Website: walmart
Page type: store-pickup
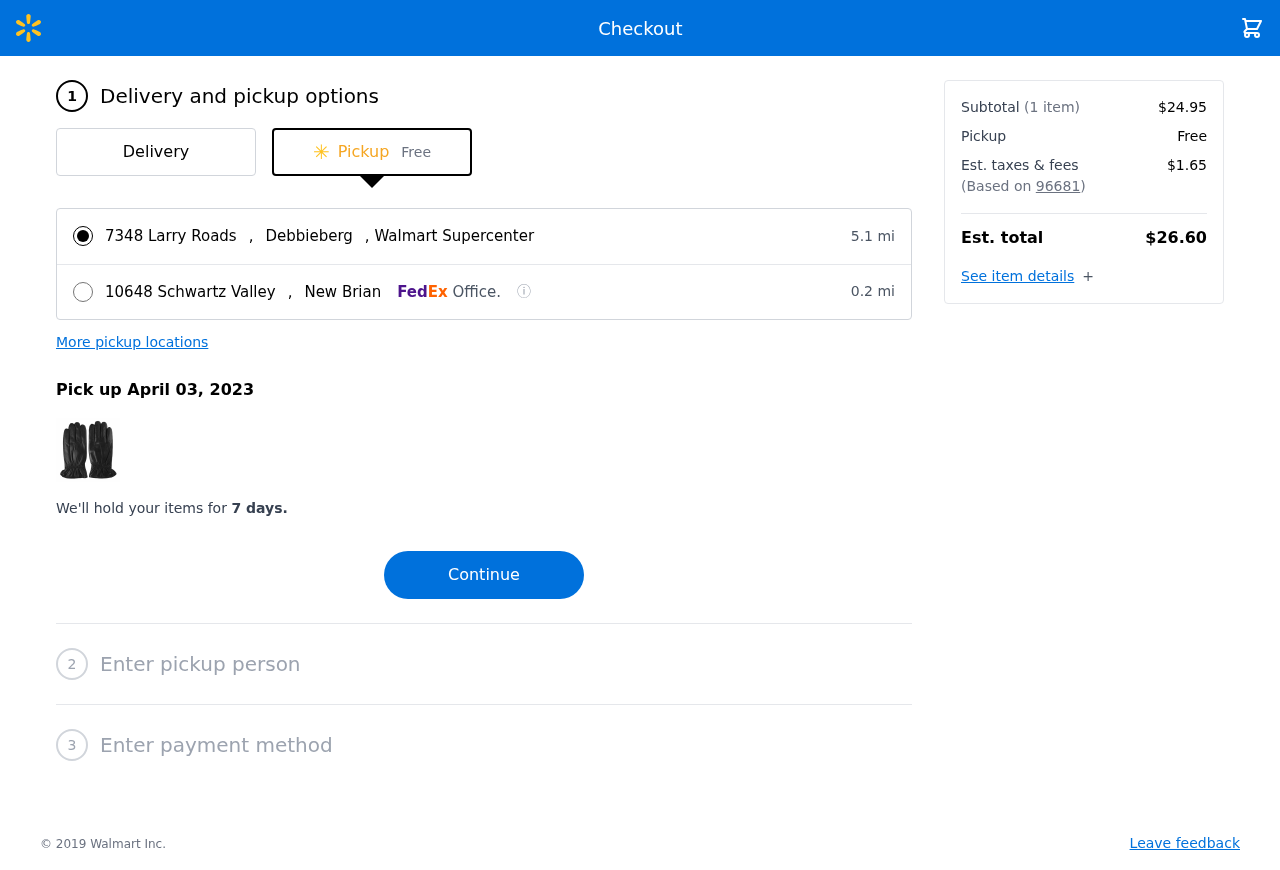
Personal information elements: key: PII_LOCATION1_CITY
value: Debbieberg
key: PII_LOCATION1_STREET
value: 7348 Larry Roads
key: PII_LOCATION2_CITY
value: New Brian
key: PII_LOCATION2_STREET
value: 10648 Schwartz Valley
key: PII_POSTCODE
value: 96681
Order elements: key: ORDER_DELIVERY_DATE
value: Pick up April 03, 2023
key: ORDER_NUM_ITEMS
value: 1
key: ORDER_SUBTOTAL
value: $24.95
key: ORDER_TAX
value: $1.65
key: ORDER_TOTAL
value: $26.60